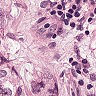
Metastatic tissue present: yes